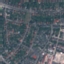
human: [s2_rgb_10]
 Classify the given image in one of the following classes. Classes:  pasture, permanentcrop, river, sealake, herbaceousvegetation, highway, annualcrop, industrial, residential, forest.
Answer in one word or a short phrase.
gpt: Residential